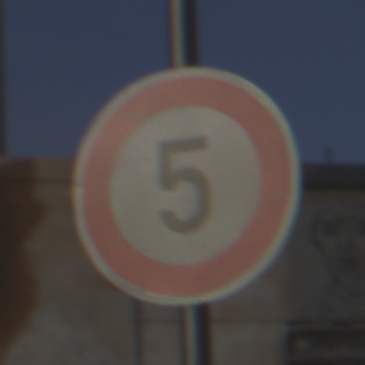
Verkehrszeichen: Geschwindigkeit5
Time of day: MorningAfternoon
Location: Outdoor (Urban)
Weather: PartlyCloudy
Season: NotSpecified
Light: Natural